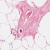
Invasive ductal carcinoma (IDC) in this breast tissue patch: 0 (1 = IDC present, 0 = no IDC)